Question: I've got a model object with a Timestamp property, and I want to group these by year and month, so I did this:
'''
'group the events by months
Dim months = Model.Events.GroupBy(Function(x) New With {x.Timestamp.Year, x.Timestamp.Month})
'''
But this is actually returning a group for every event, even ones with the same year and month:

What's going on here? Why is 'GroupBy' making a separate group for every event, instead of grouping by year and month, and how can I fix this?
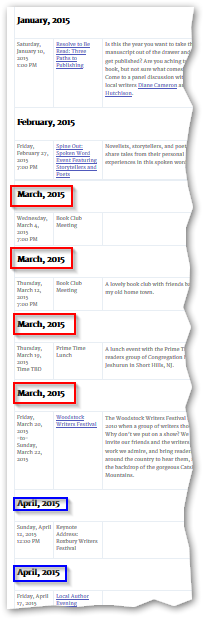
Answer: Only immutable 'Key' properties determine equality. If there are no key properties, you get reference equality.
'''
New With {Key x.Timestamp.Year, Key x.Timestamp.Month}
'''
> Key properties differ from non-key properties in several fundamental ways: - Only the values of key properties are compared in order to determine whether two instances are equal.- The values of key properties are read-only and cannot be changed.- Only key property values are included in the compiler-generated hash code algorithm for an anonymous type.Instances of anonymous types can be equal only if they are instances of the same anonymous type. The compiler treats two instances as instances of the same type if they meet the following conditions:- They are declared in the same assembly.- Their properties have the same names, the same inferred types, and are declared in the same order. Name comparisons are not case-sensitive.- The same properties in each are marked as key properties.- <URL>